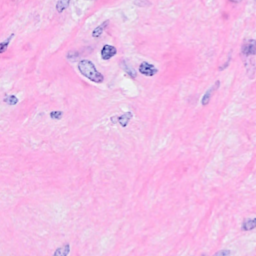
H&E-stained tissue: Breast